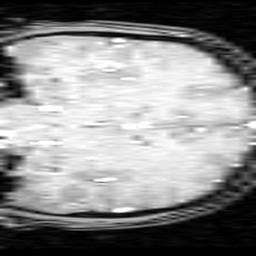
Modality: inplaneT1
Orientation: coronal
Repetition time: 0.2 s
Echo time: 0.0036 s